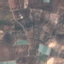
Land use / land cover class: PermanentCrop